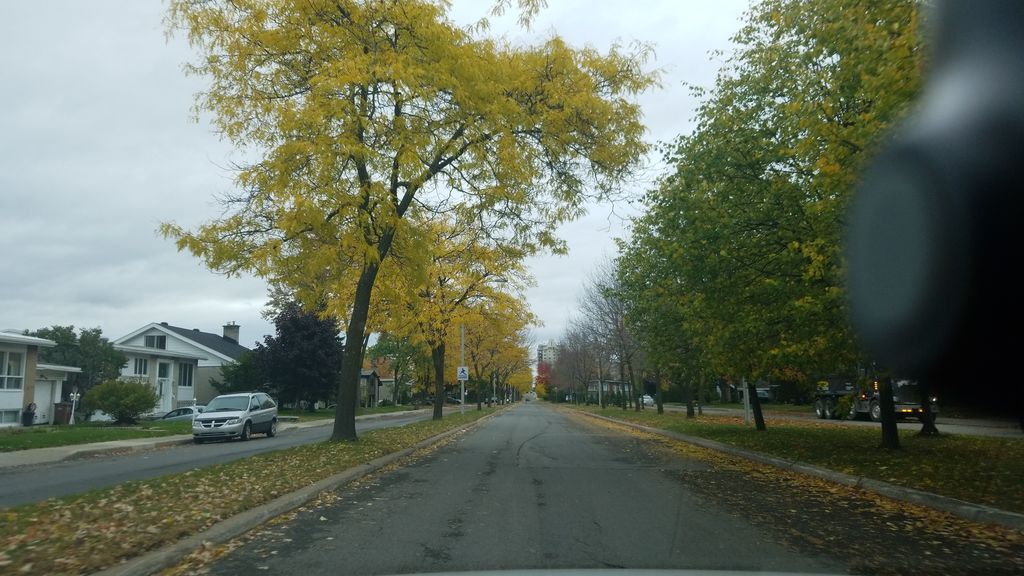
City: montreal